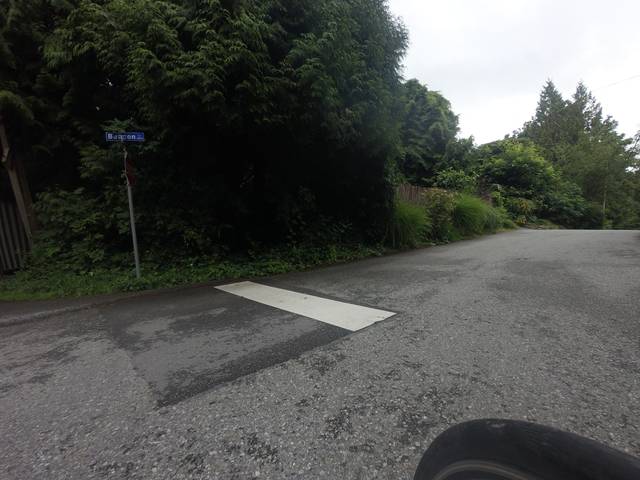
Region: Canada
Coordinates: 49.341, -123.263